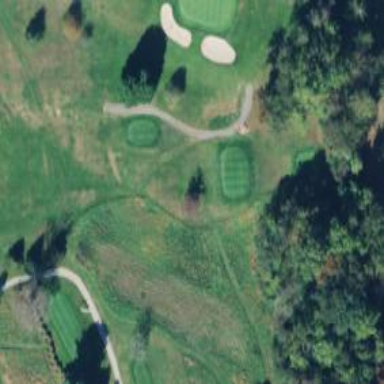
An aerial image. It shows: Path for both roads and golfers.